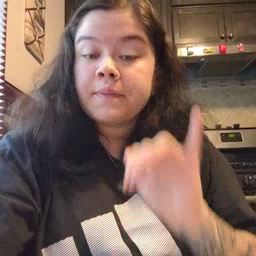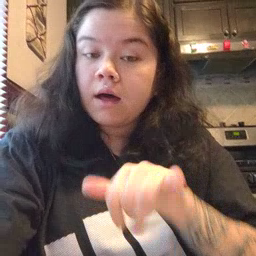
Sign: that